Field crop: maize
Growth stage: 2
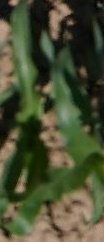
Species: maize